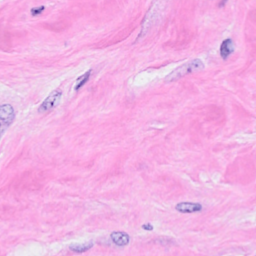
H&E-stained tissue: Breast